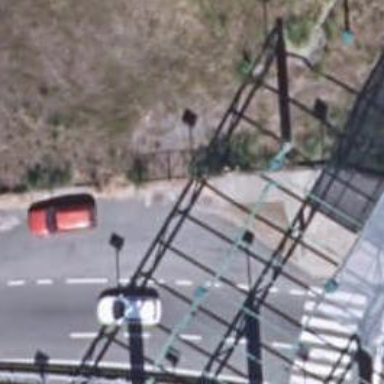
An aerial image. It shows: Bus stop with platform for public transport.